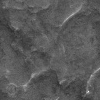
Atmospheric dust classification: not_dusty